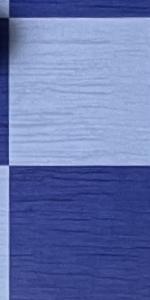
Label: Empty